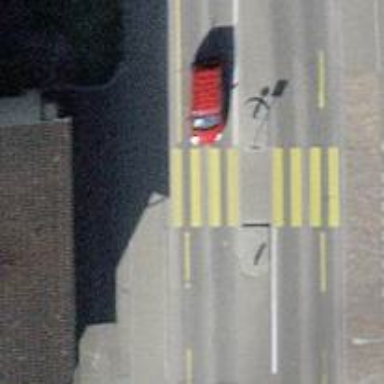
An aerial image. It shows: Marked crossing on footway.